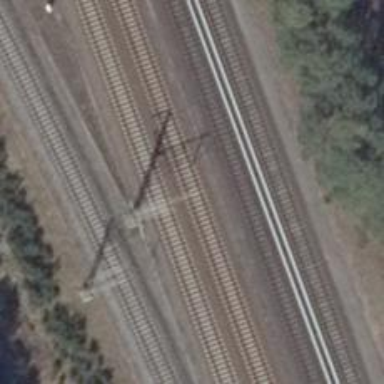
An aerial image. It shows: Railway track with contact line for electrification.